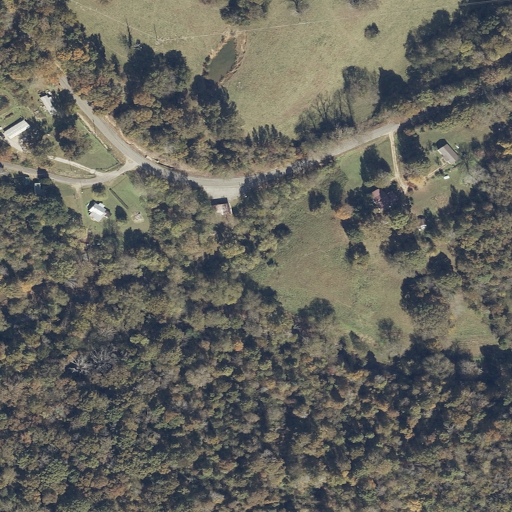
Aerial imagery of valley in Alabama named Bolling Spring Hollow containing deciduous forest, pasture, open development, woody wetlands, low intensity development, and shrub